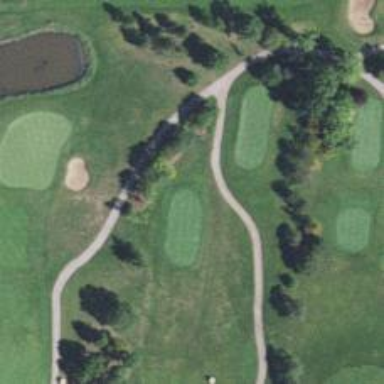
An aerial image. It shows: Grass area designated as golf tee.